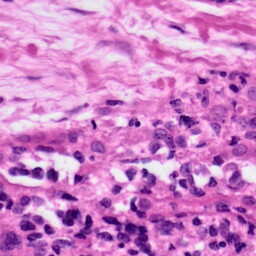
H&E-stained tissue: Ovarian